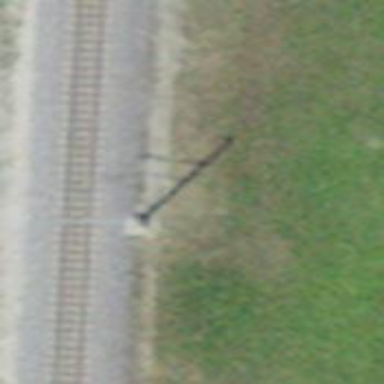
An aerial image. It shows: Catenary mast for power lines.